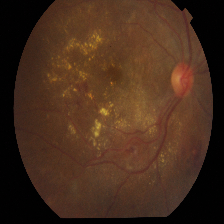
Diabetic retinopathy grade: Proliferative DR